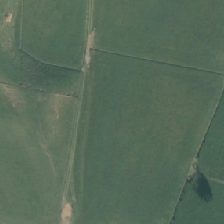
Land cover: shortrotation_cropland